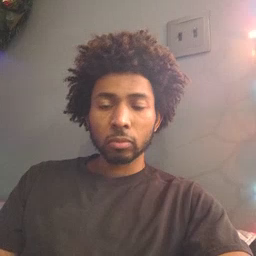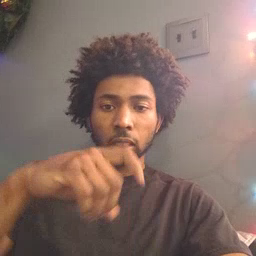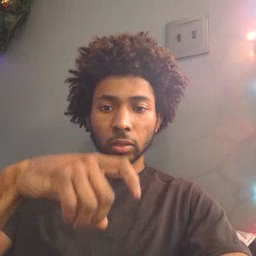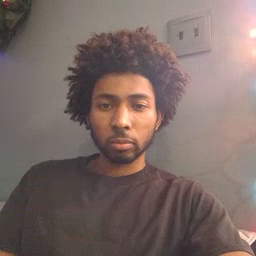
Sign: time